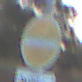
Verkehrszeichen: VerbotDerEinfahrt
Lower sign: SonstigeFahrzeugePersonengruppenFrei1
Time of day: SunriseSunset
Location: Outdoor (Nature)
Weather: Clear
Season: Winter
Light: Natural